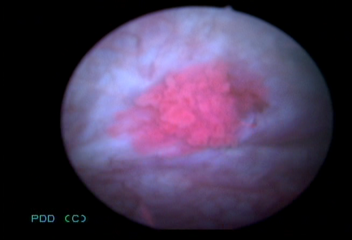
Modality: BLC
Class: Malignant
Subclass: LowGradePapillary
Lesion: L1
Stage: Ta
Morphology: Papillary
Bladder cancer association: Yes
Annotated structures: Tumor